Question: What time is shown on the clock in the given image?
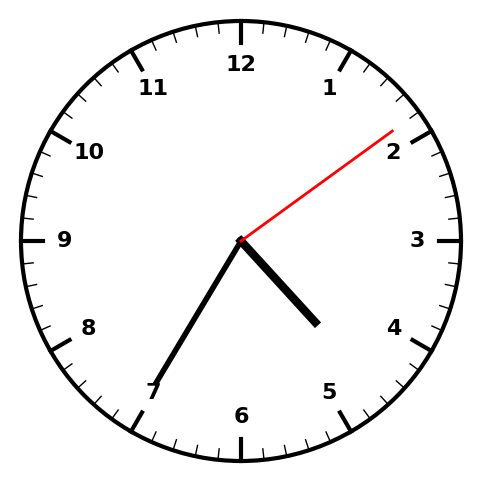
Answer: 04:35:09